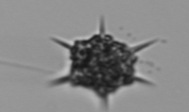
Label: Dictyocha